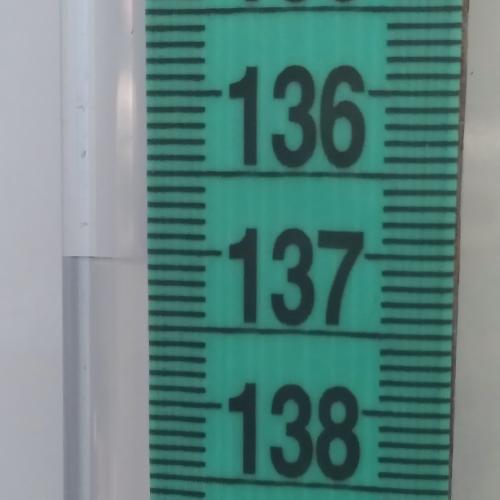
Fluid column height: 137.1 cm